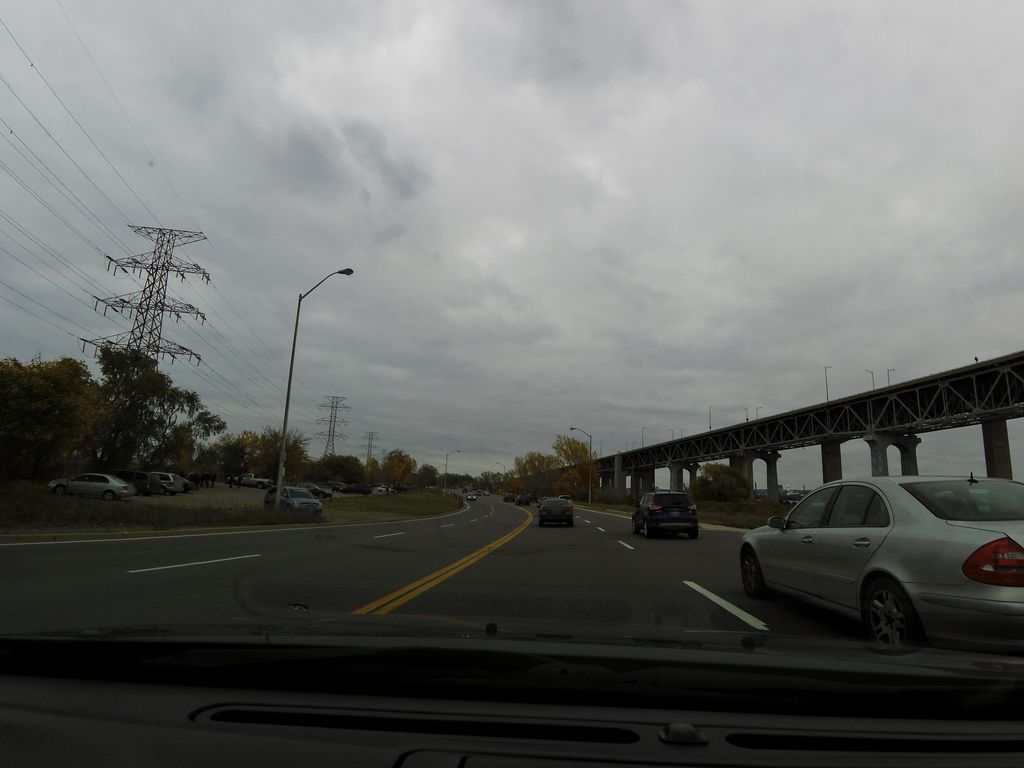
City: hamilton